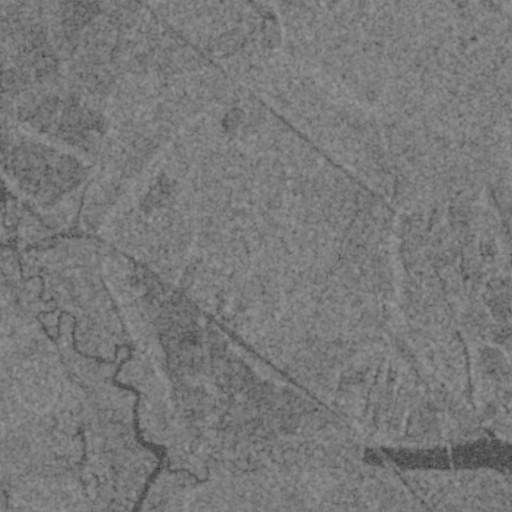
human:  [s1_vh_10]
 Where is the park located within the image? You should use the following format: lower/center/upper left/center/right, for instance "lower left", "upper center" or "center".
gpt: The park is located in the lower right of the image.
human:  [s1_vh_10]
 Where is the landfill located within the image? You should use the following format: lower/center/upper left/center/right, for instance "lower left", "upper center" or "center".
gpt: There is no landfill in the image.

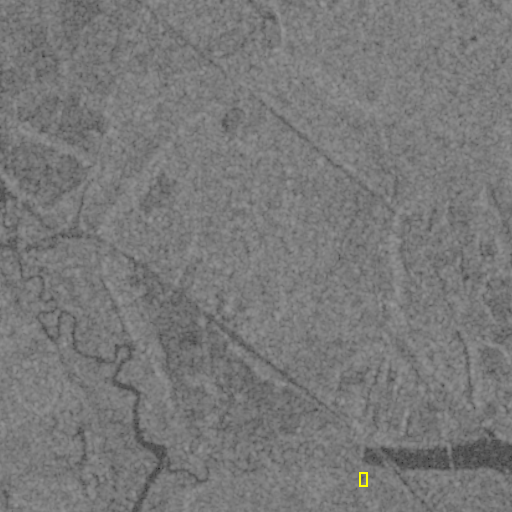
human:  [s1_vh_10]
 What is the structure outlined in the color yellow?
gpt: The structure outlined in yellow is a park.
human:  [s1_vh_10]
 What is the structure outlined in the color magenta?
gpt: There is no magenta outline.